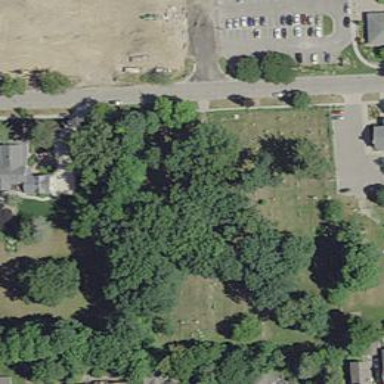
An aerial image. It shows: Cemetery.